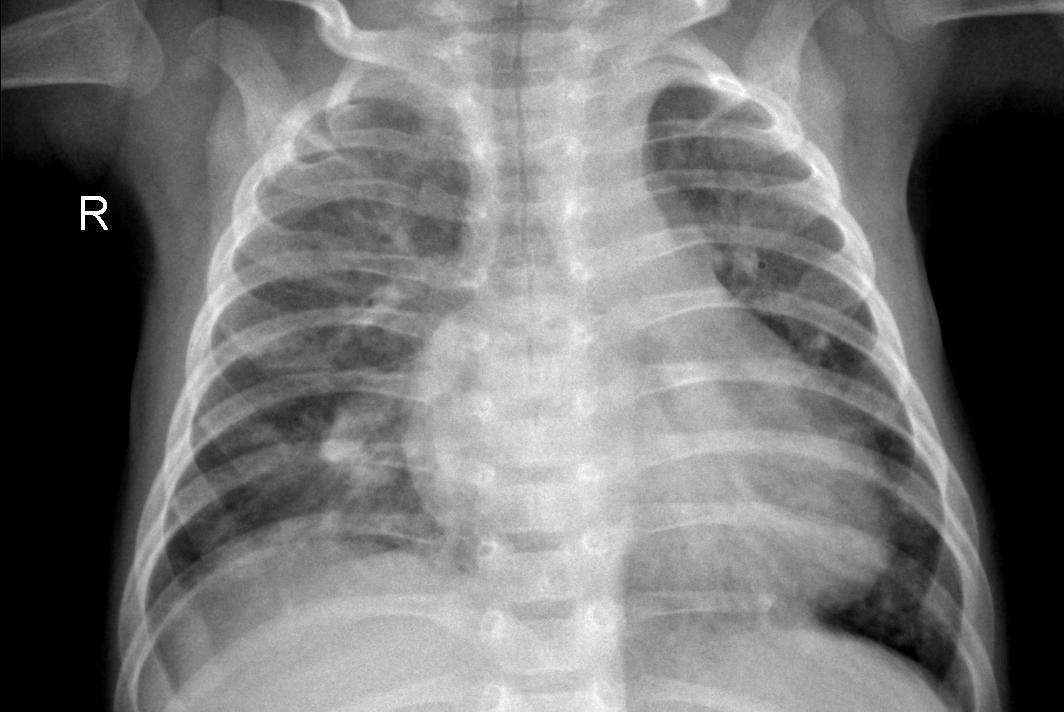
Diagnosis: PNEUMONIA